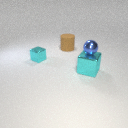
large brown rubber cylinder to the left of large cyan metal cube